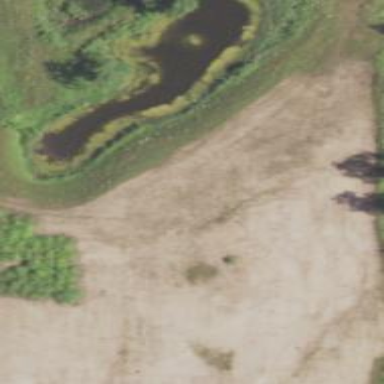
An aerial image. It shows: Pond with natural water.